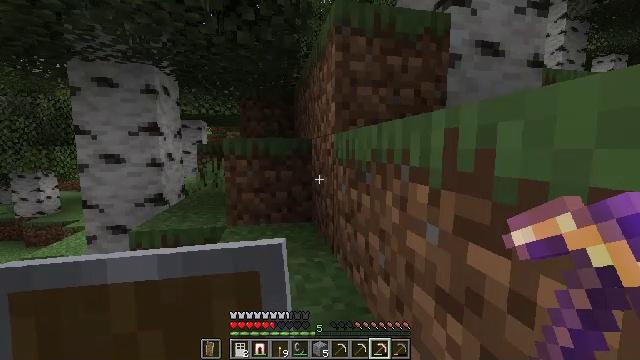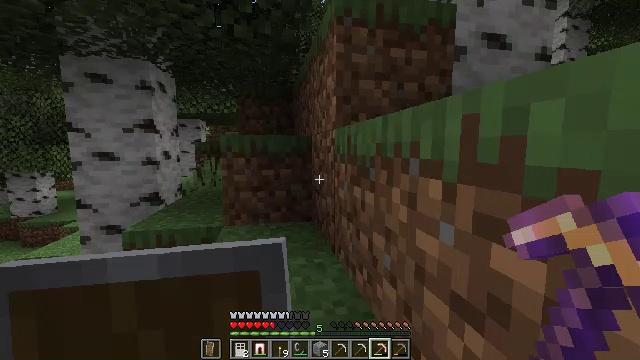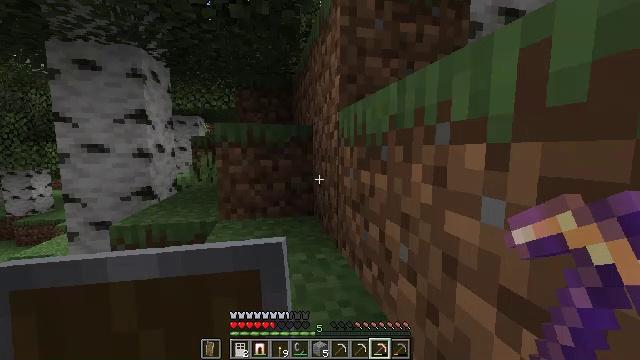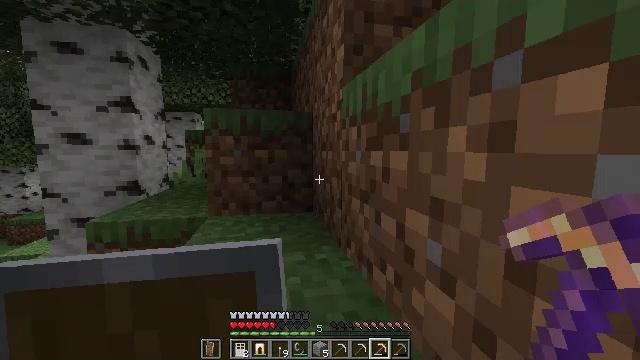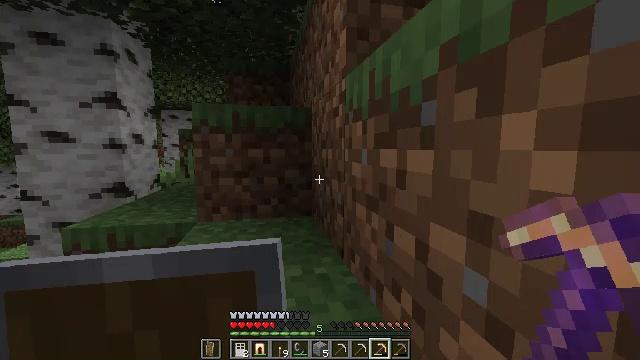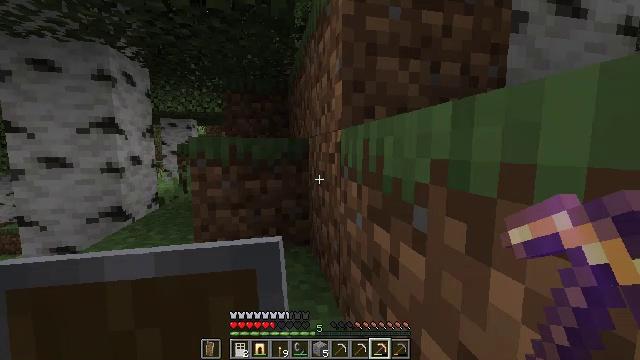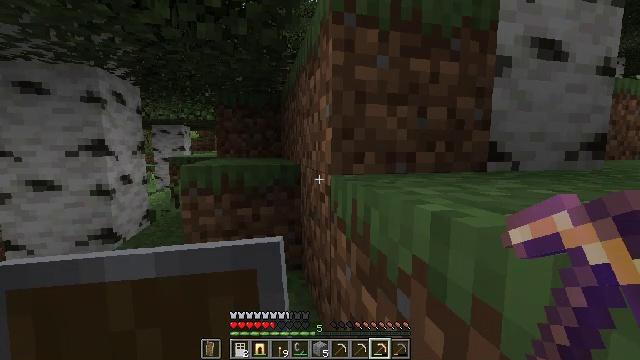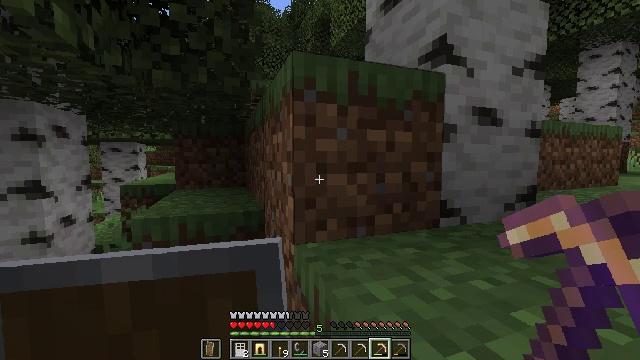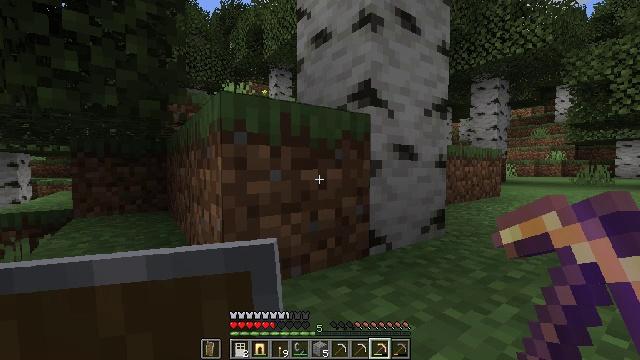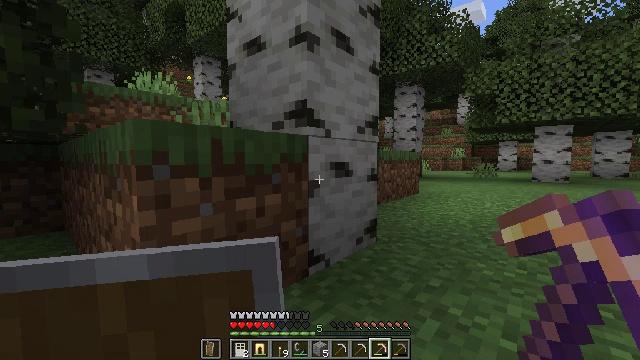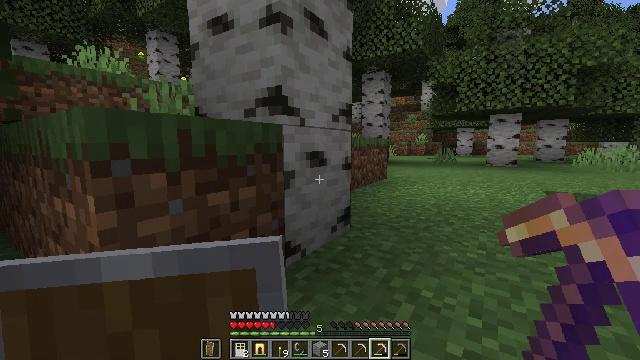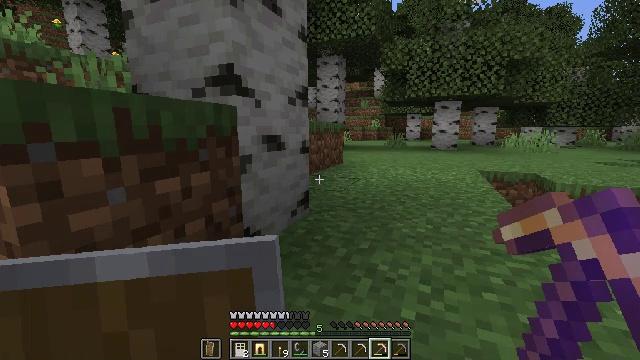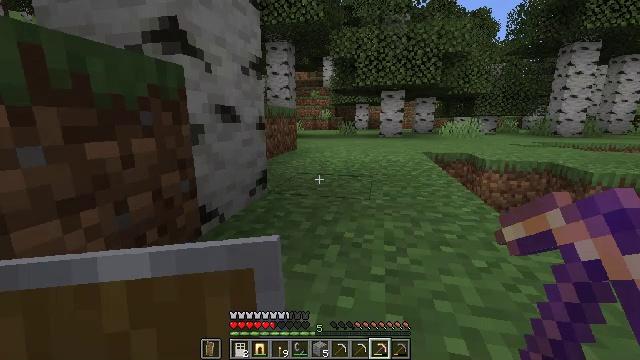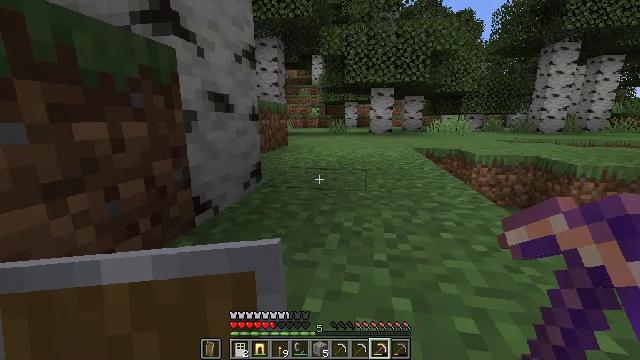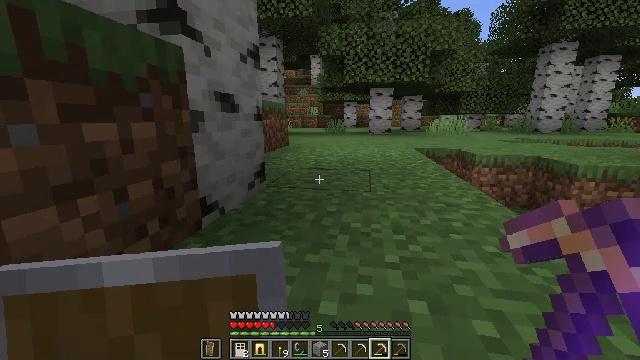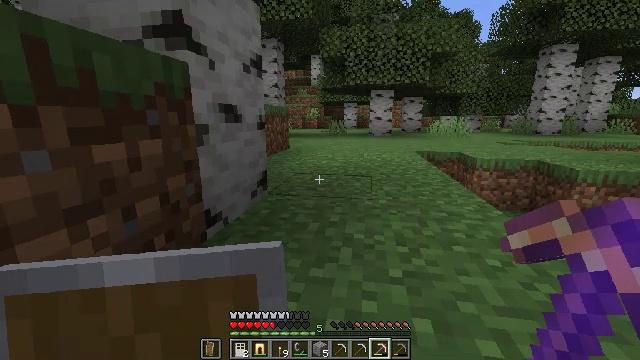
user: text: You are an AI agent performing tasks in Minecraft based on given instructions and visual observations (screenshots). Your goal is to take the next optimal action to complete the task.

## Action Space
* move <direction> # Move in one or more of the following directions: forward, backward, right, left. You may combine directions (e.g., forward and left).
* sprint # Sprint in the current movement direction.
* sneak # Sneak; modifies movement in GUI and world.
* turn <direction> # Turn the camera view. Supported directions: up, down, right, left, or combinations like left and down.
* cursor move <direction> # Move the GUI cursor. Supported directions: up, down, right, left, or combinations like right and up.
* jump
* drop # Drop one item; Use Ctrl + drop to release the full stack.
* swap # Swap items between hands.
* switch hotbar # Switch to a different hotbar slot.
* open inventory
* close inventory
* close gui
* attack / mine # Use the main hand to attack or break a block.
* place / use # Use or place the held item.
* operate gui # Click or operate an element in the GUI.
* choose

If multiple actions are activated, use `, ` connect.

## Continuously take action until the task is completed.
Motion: motion action
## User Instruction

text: Dig up the grass block for dirt.
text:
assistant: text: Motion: move forward, jump
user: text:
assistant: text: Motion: move forward, jump
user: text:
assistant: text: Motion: move forward, jump
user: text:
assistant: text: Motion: move forward, jump
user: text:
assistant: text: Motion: move forward, jump
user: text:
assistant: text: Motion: move forward, turn right, jump
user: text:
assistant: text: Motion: move forward, turn right and up, jump
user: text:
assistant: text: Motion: move forward, turn right and up, jump
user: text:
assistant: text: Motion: move forward, turn right and down, jump
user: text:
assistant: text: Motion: move forward, turn right and down, jump
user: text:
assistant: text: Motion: move forward, turn right and down, jump
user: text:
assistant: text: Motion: move forward, turn right and down, jump
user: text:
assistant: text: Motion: move forward, turn right, jump
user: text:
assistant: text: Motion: move forward, jump
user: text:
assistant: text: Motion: move forward, jump
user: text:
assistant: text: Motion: move forward, jump
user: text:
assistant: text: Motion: move forward, turn left, jump
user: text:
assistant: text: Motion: move forward, turn left, jump
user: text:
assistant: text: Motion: move forward, jump
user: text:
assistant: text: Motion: move forward, jump
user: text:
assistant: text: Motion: move forward, jump
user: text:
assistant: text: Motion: move forward, jump
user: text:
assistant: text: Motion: move forward, jump
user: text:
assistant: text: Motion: move forward, jump
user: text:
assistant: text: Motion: move forward, turn left and down, jump
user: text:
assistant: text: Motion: move forward, turn left and down, jump
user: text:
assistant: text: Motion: move forward, turn left and down
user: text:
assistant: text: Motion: move forward, turn left
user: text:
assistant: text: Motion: move forward
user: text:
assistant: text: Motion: move forward